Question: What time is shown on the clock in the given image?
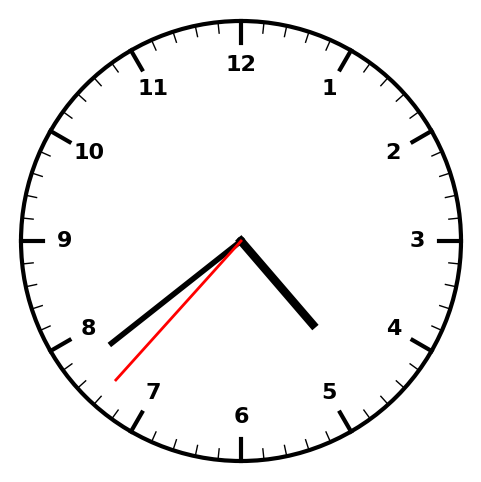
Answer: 04:38:37